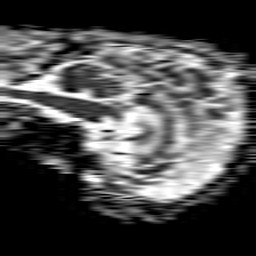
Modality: ADC
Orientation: sagittal
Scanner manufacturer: philips
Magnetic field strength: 1.5 T
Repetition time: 4.6 s
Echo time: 0.08517 s